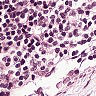
Metastatic tissue present: no